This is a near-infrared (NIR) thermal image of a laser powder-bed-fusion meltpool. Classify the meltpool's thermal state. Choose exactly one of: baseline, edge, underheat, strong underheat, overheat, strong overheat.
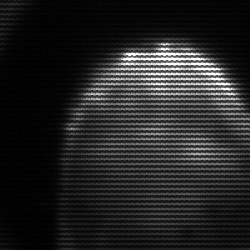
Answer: edge